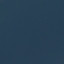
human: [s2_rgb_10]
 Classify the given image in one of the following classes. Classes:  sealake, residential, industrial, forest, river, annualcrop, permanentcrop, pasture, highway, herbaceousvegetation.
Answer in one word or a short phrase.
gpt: SeaLake